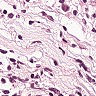
Metastatic tissue present: yes